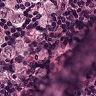
Metastatic tissue present: yes